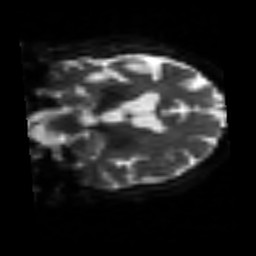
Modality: sbref
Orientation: coronal
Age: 64
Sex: male
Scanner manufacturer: siemens
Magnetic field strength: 3 T
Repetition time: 3.2 s
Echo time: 0.081 s